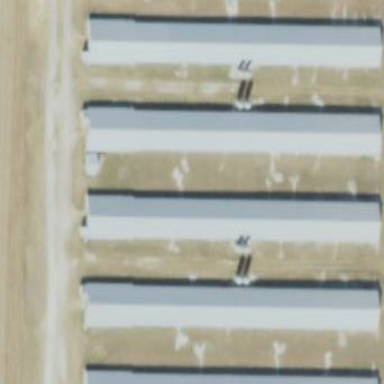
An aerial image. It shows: Poultry farmyard.